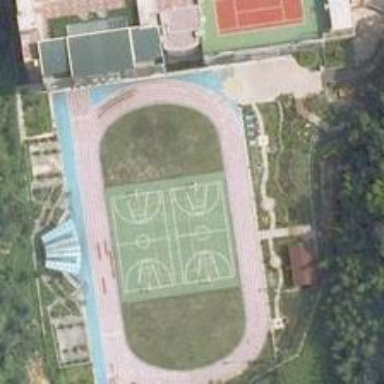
In the area between bushes, a sport park including tennis courts and basketball courts can be seen .